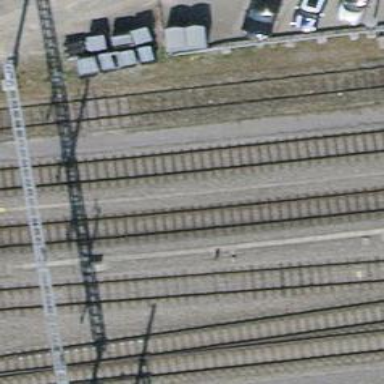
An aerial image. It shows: Single-track railway with electrified contact lines.